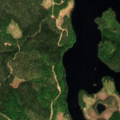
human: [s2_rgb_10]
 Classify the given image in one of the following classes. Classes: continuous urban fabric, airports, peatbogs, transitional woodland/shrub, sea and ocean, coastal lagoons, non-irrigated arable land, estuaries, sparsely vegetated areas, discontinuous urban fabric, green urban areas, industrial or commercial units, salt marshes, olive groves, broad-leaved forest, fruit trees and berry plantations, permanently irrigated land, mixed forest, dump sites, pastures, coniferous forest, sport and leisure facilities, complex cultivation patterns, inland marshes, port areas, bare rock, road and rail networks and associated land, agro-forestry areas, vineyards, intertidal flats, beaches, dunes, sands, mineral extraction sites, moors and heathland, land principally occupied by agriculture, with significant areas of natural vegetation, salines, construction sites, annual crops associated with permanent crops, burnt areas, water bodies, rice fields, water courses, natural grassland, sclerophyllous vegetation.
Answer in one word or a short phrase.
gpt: coniferous forest, mixed forest, water bodies